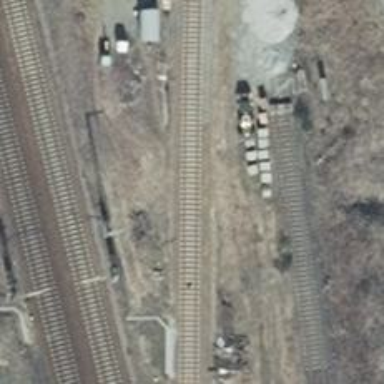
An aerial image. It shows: Signal on the railway track.